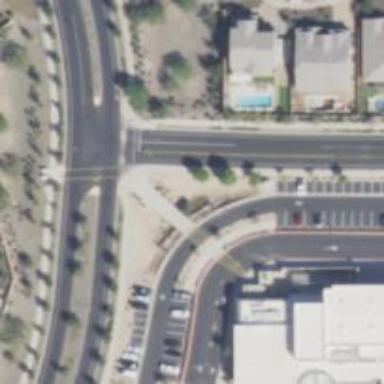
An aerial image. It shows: Solid stop line on the road marking.